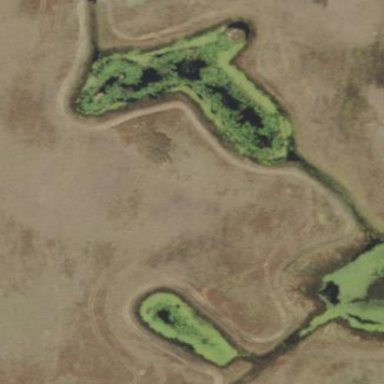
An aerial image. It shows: Marsh wetland.